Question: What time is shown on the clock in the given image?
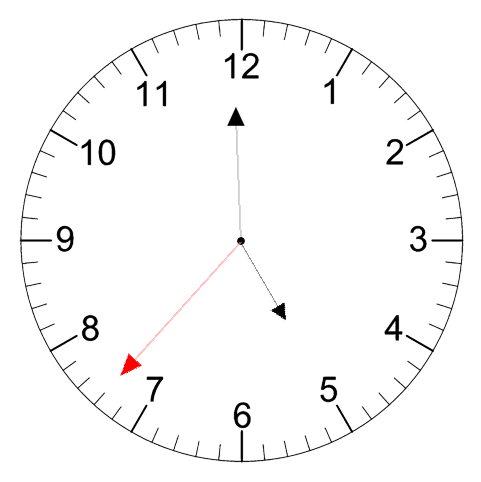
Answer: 04:59:37